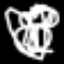
Label: mushroom